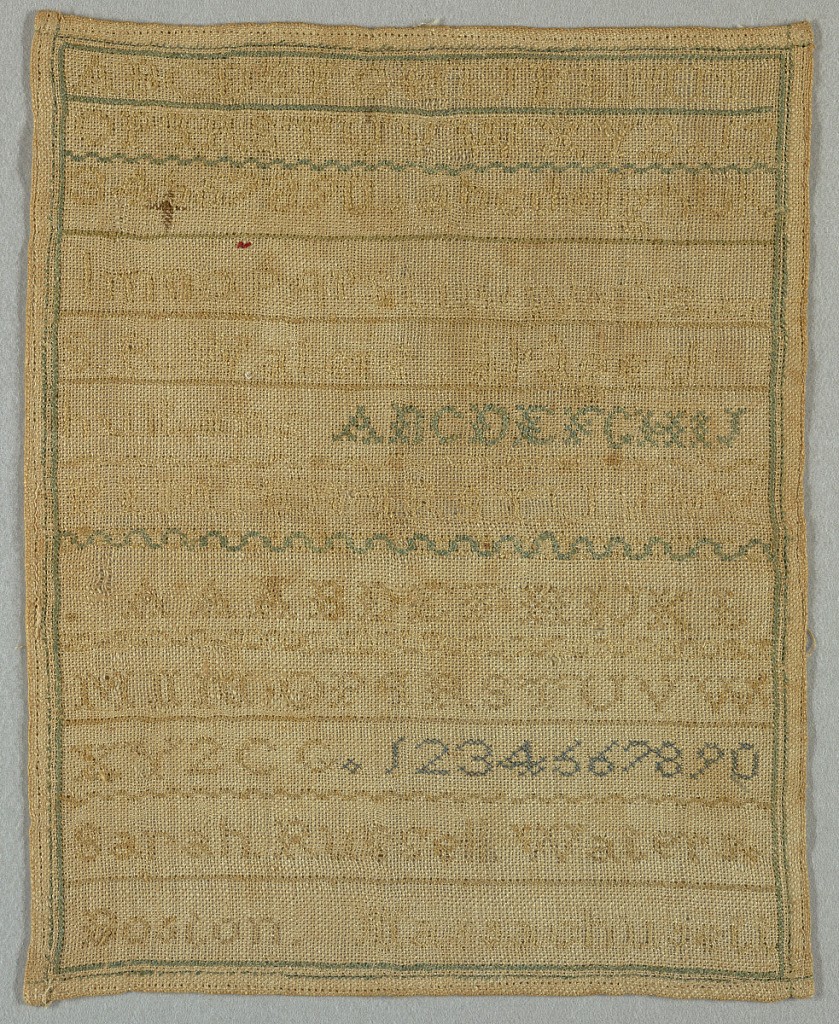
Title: Sampler
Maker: Sarah Russell Waters, American
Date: ca. 1810
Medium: silk embroidery on linen foundation Technique: embroidered in counted cross and stem stitches on plain weave foundation
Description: Four alphabets and two sets of numerals, in horizontal bands separated by narrow cross borders, with the inscription "S.R. Waters" near the top, and "Sarah Russell Waters, Boston, Massachusetts" at the bottom.